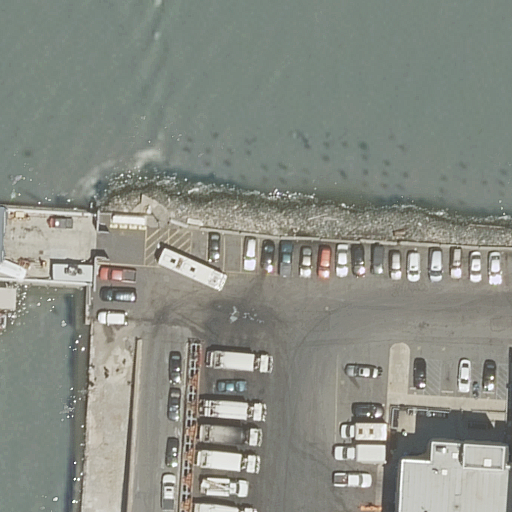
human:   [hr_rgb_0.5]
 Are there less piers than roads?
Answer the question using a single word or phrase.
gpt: yes

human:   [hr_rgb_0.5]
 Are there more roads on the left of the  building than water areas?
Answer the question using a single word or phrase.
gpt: no

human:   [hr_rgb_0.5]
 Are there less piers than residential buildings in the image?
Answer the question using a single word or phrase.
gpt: no

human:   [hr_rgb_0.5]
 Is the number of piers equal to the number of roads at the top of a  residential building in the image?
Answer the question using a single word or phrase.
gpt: no

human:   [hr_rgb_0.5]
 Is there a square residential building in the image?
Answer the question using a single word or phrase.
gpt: no

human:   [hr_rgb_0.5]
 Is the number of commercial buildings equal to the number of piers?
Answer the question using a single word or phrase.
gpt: no

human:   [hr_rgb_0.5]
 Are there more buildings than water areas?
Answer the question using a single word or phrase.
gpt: no

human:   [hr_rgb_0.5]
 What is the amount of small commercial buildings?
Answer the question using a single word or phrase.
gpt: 0

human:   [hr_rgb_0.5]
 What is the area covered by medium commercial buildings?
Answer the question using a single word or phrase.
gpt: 0m2

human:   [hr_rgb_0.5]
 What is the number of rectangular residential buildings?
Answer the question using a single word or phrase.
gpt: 0

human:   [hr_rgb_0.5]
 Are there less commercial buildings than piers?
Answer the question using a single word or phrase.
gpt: yes

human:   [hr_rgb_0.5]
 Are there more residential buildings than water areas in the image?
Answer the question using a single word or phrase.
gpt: no

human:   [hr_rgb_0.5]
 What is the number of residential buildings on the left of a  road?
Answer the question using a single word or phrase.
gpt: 0

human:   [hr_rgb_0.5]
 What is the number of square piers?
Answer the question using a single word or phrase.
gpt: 0

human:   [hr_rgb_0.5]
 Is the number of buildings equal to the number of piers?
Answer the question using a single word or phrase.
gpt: yes

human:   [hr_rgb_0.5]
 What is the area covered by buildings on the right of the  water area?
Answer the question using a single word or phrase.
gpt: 0m2

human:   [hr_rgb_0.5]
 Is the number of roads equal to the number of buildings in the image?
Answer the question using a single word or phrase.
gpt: no

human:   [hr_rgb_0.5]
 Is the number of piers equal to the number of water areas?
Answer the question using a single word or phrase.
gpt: yes

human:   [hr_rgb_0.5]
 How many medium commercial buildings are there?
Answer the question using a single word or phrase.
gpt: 0

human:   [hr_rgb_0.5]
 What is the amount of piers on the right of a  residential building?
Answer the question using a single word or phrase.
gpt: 0

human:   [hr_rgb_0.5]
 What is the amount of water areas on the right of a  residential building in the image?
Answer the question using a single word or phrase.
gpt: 0

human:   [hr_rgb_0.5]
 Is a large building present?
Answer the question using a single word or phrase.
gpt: no

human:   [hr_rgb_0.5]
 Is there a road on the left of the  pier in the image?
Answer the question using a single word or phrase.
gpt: no

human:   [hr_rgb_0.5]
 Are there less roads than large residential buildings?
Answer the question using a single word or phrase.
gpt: no

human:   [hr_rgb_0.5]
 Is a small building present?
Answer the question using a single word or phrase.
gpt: yes

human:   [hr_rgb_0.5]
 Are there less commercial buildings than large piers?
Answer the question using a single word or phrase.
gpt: no

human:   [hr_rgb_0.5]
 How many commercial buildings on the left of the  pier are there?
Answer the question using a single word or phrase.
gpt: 0

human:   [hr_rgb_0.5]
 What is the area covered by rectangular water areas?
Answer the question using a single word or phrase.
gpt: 0m2

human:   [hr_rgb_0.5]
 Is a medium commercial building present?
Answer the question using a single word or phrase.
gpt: no

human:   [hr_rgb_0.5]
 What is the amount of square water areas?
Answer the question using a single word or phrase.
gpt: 0

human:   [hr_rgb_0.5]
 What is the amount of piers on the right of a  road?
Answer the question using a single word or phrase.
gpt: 0

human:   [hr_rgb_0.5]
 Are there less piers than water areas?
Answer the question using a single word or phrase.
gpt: no

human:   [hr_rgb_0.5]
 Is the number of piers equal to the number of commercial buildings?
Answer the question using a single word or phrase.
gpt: no

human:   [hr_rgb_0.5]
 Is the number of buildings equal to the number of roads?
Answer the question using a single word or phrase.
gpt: no

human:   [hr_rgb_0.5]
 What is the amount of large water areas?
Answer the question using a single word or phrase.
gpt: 1

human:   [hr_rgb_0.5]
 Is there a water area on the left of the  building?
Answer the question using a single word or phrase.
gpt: no